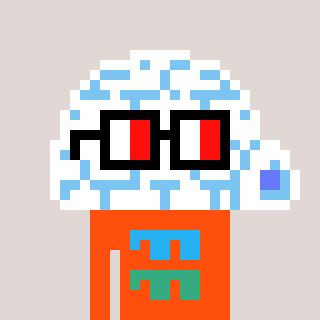
a pixel art character with square glasses with black frames and red eyes, a igloo-shaped head and a orange-colored body on a warm background